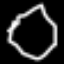
Label: octagon